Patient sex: M
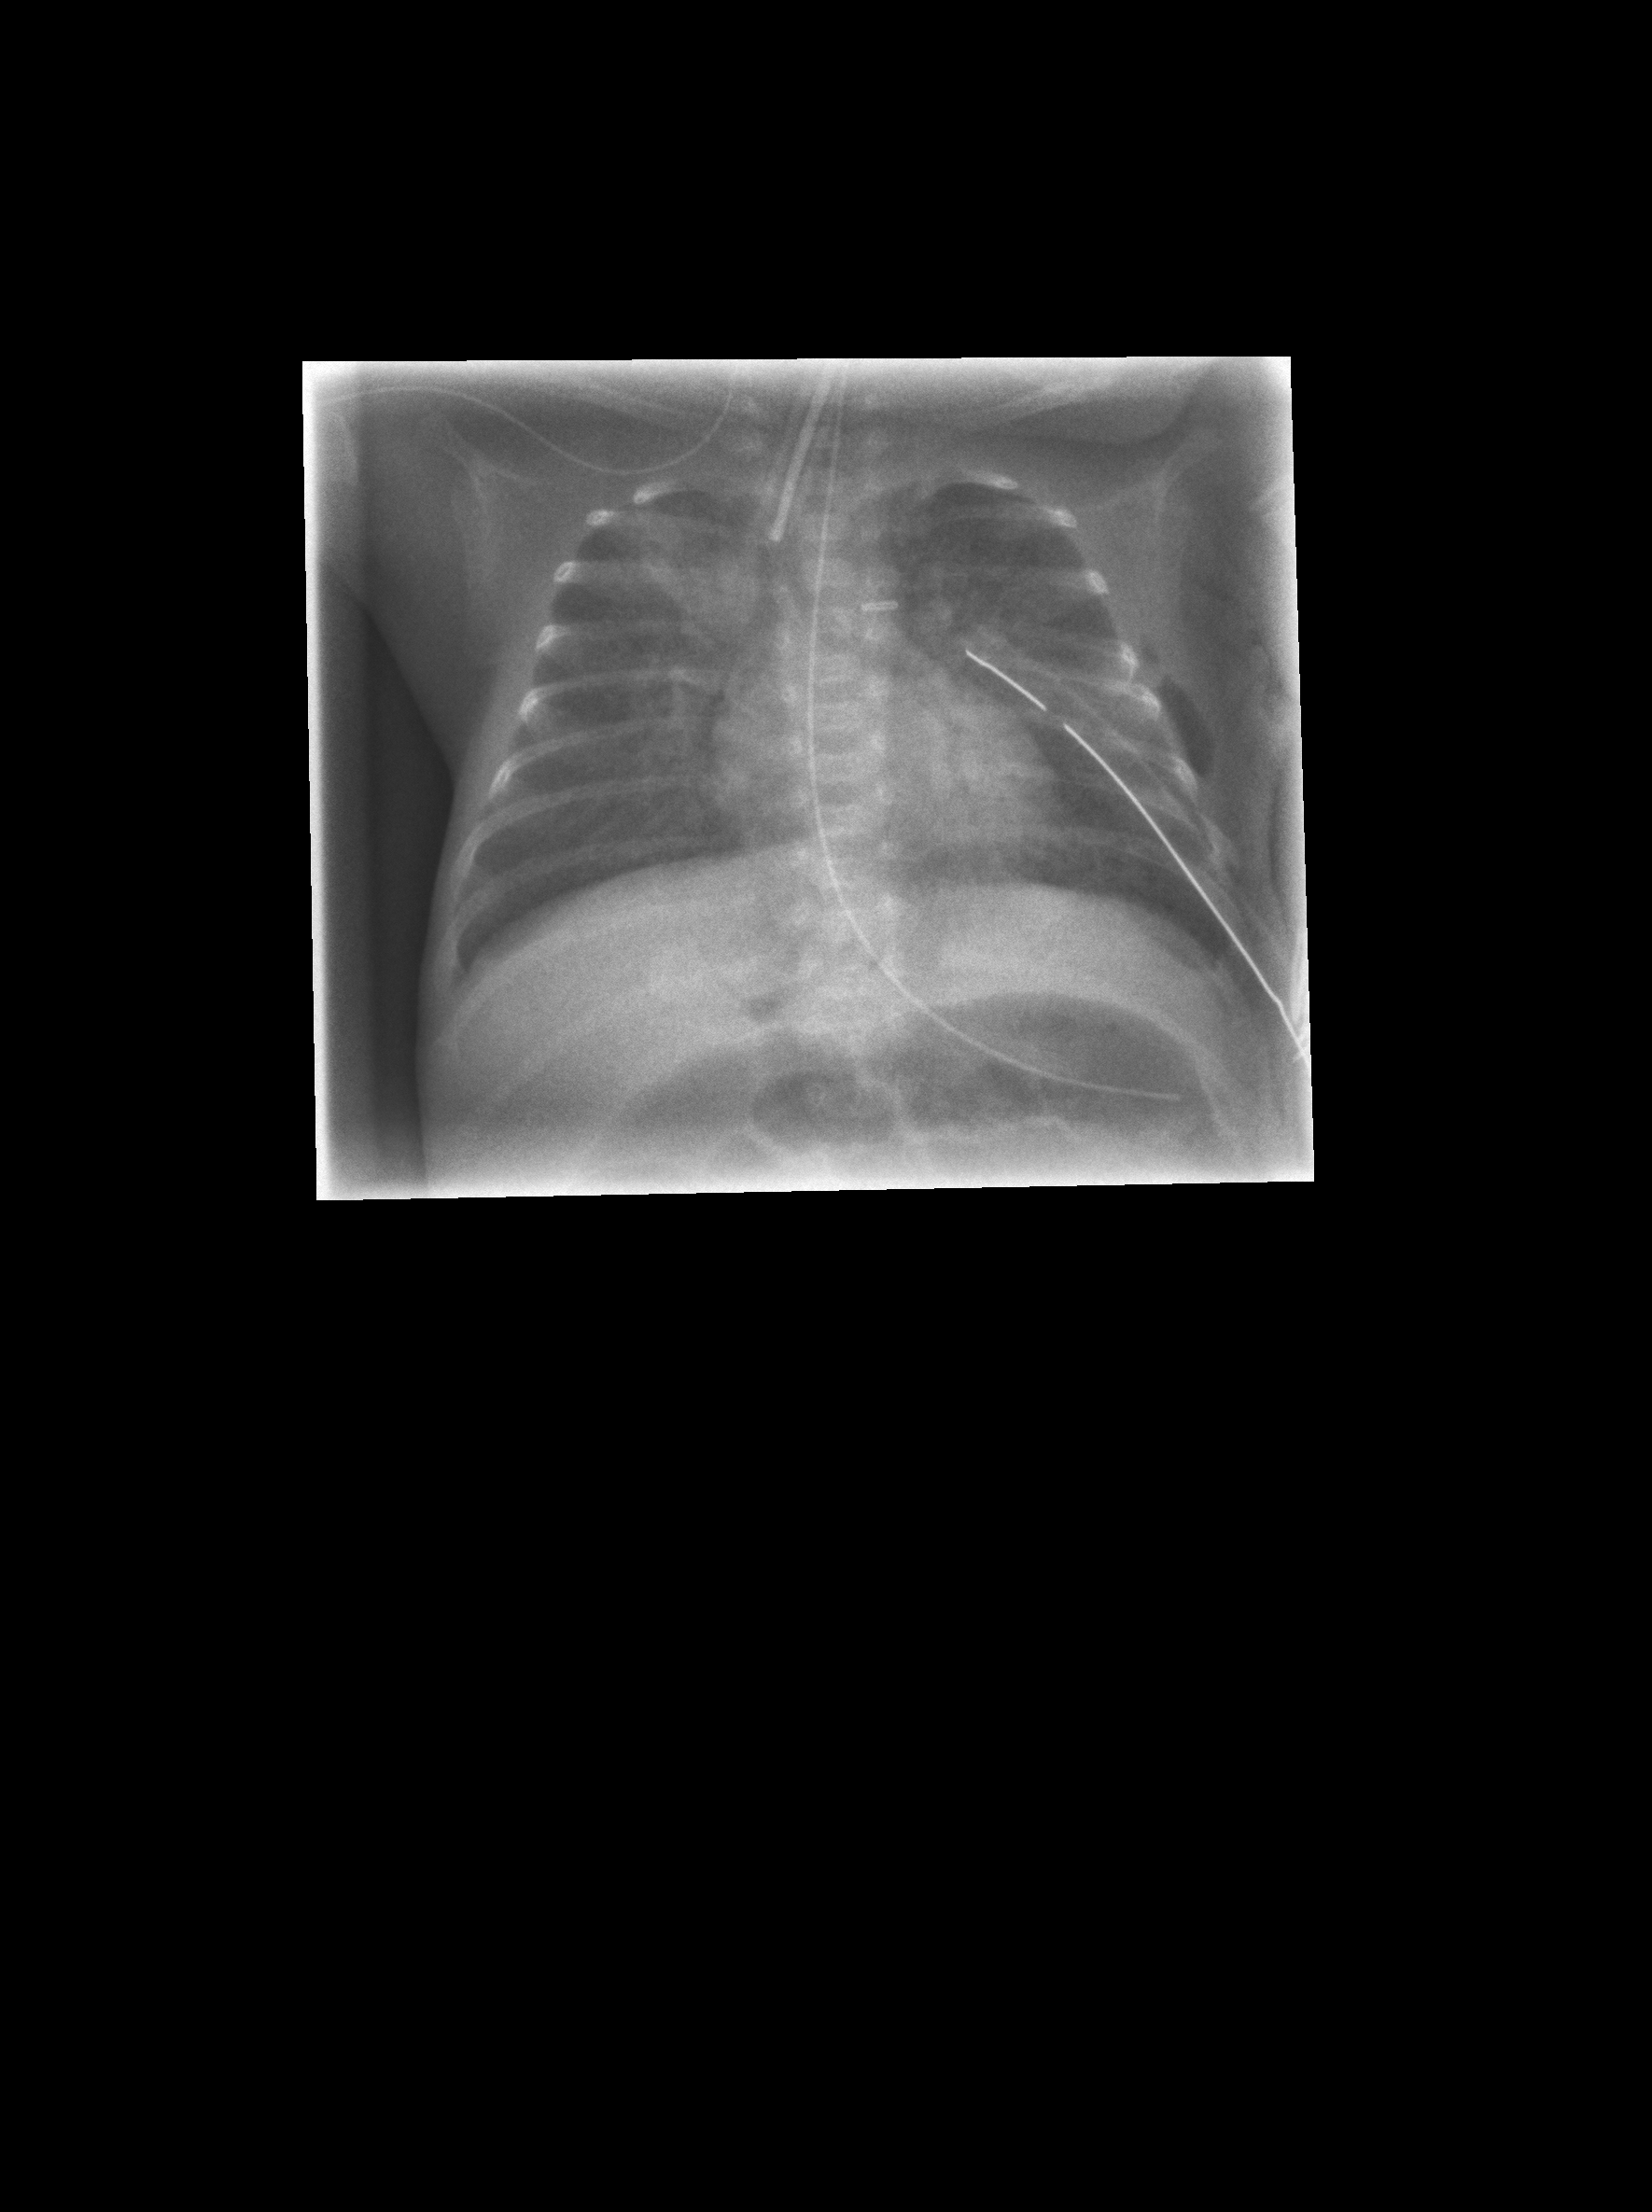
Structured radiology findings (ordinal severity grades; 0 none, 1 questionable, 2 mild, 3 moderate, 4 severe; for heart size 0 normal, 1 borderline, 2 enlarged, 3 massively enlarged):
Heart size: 0
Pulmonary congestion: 0
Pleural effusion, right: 0
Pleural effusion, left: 0
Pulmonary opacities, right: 2
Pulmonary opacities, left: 0
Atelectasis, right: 0
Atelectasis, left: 0